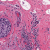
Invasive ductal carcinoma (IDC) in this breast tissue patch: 0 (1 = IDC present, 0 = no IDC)